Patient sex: M
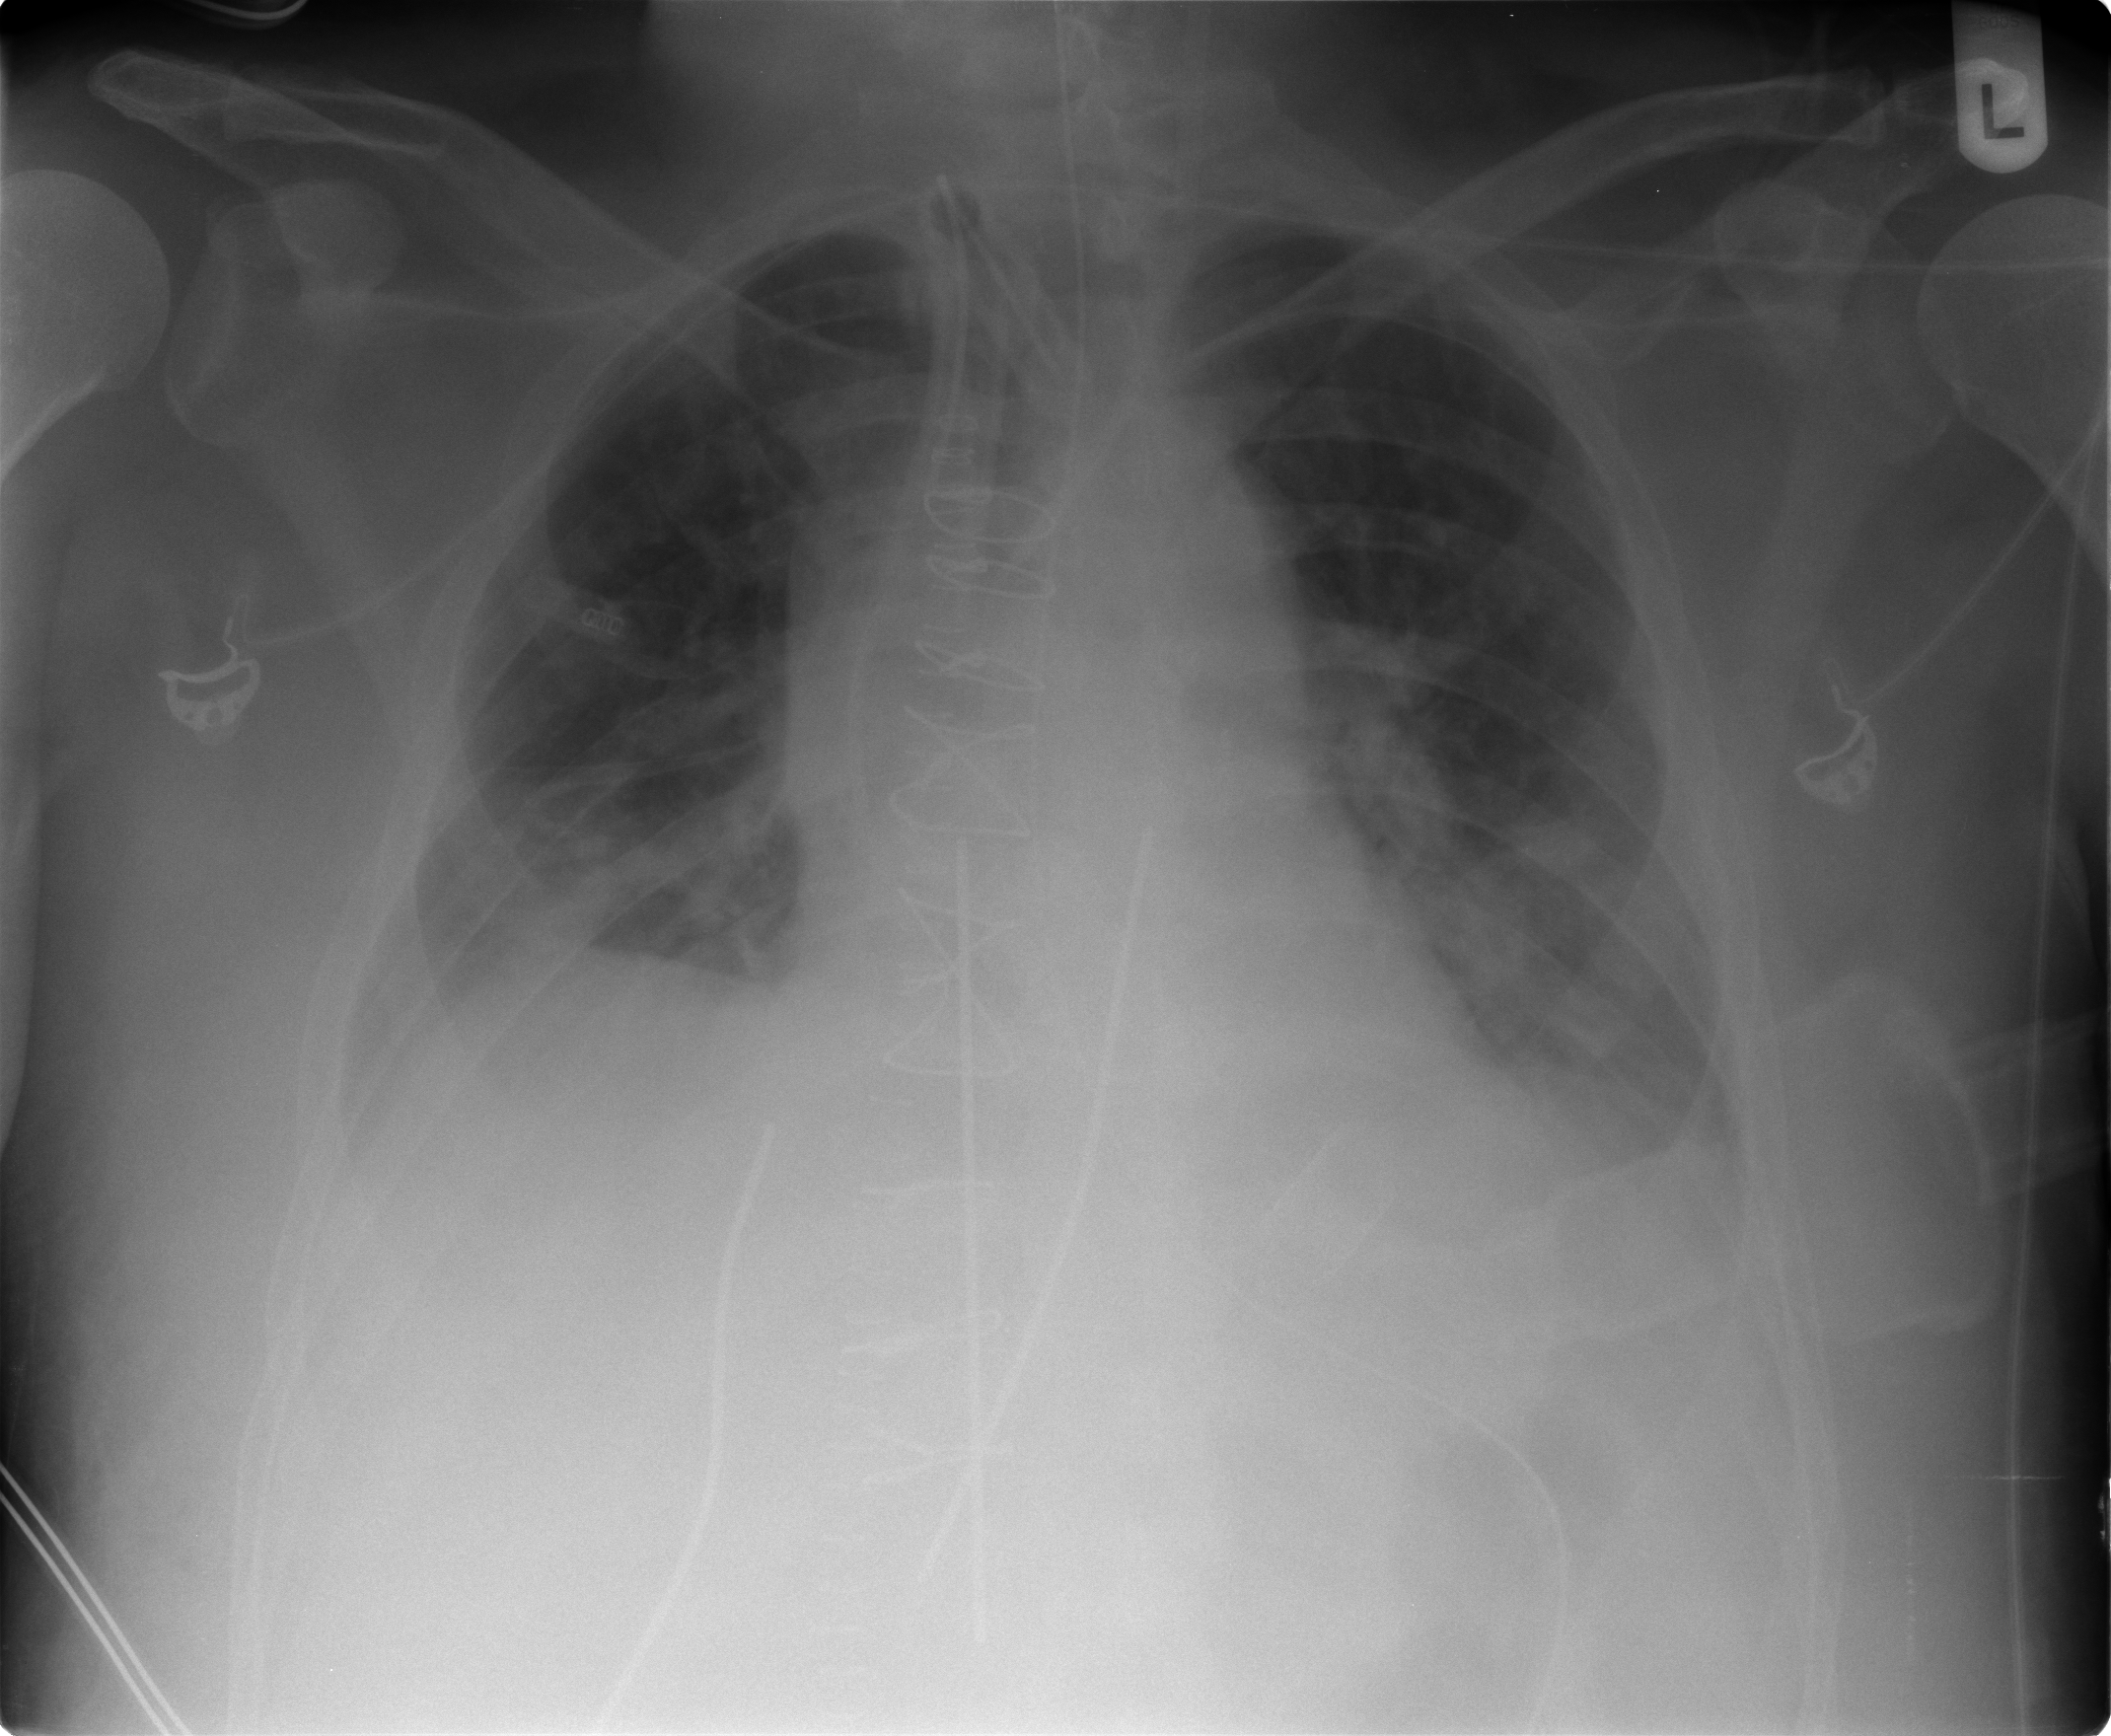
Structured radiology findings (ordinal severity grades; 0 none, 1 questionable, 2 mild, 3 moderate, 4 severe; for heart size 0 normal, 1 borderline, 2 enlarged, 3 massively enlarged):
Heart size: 2
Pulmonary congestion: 2
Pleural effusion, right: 2
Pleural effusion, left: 0
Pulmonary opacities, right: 1
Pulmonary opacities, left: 1
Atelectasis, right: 2
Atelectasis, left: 2